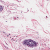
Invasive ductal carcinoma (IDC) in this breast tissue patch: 0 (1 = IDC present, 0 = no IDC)